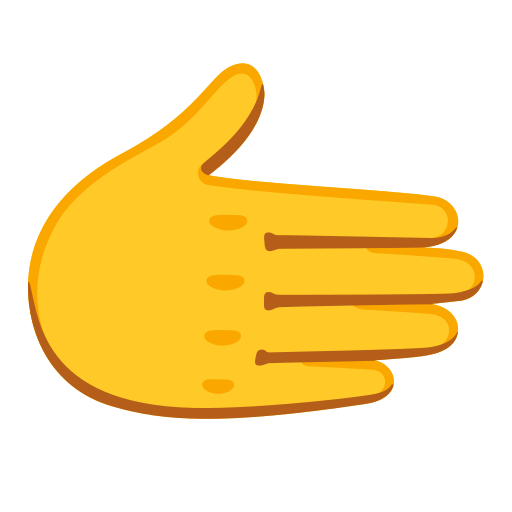
Emoji: 🫱